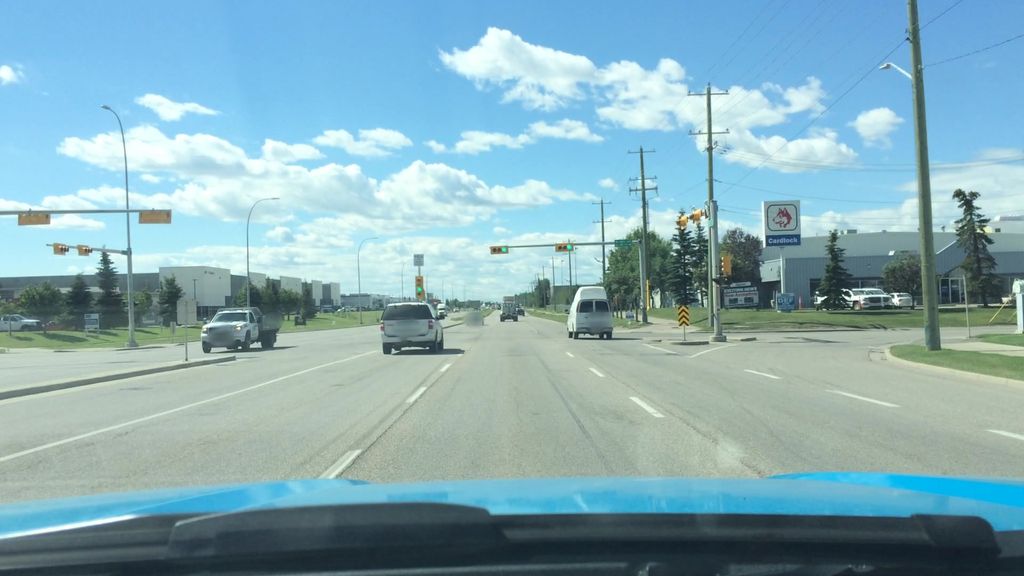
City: calgary